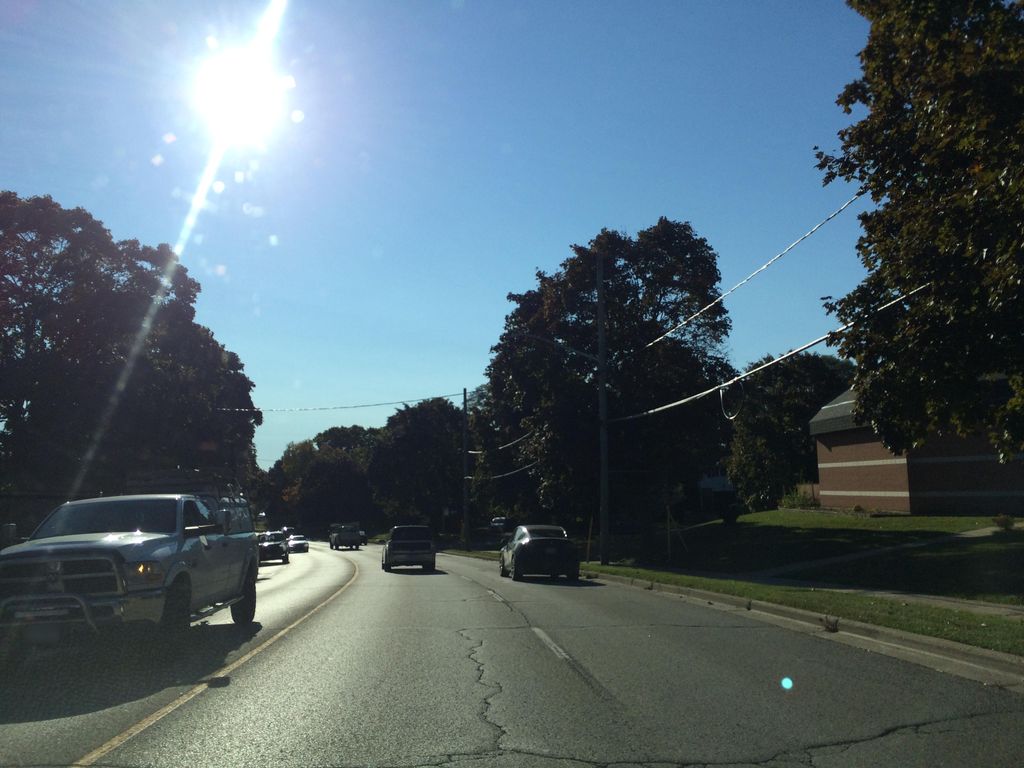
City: kitchener-waterloo